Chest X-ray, AP view. Patient: 53 years old, sex F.
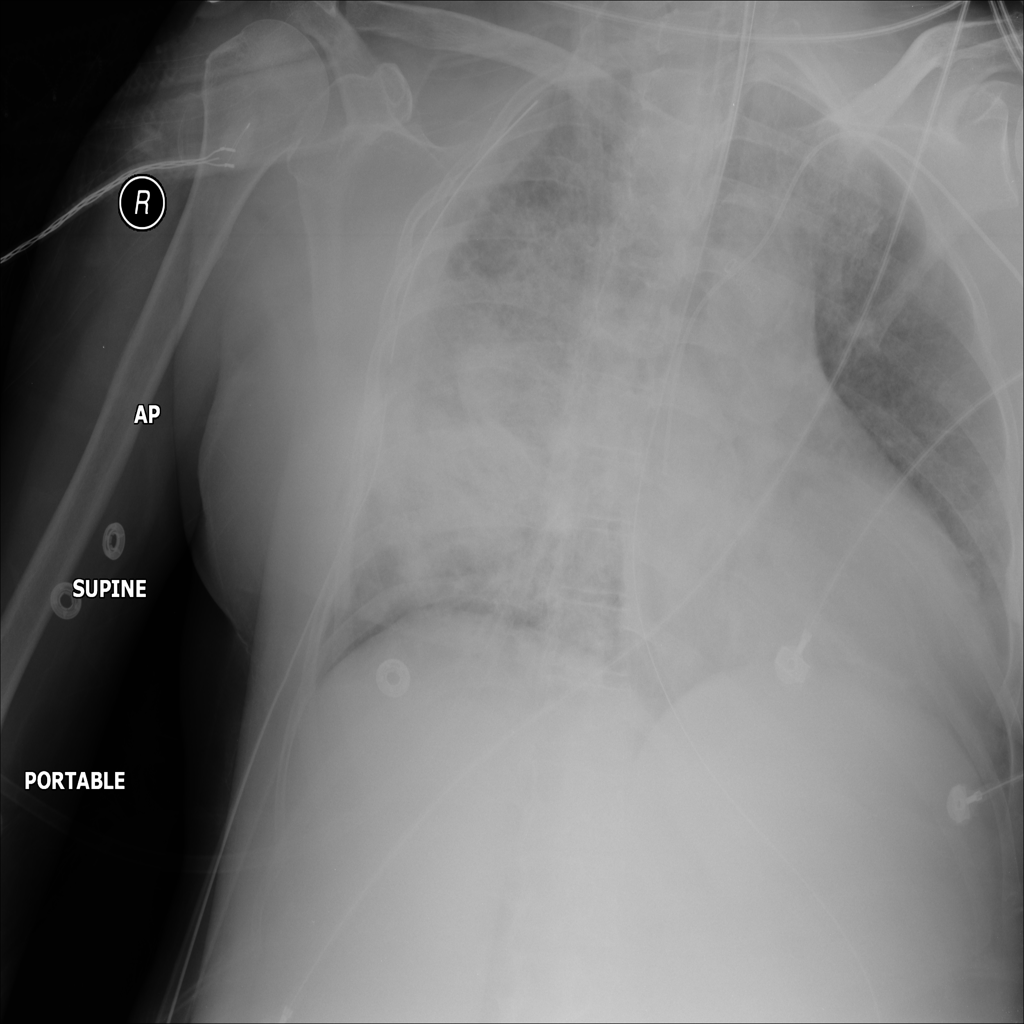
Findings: Infiltration